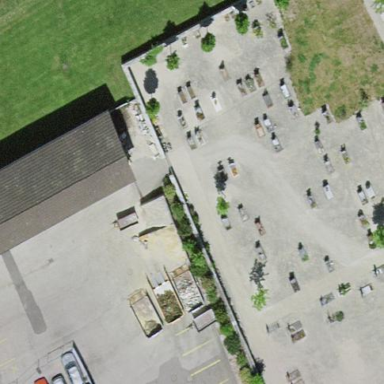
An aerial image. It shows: Group of garages.